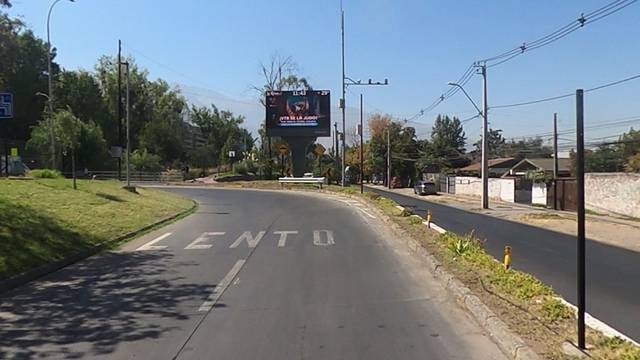
Region: Chile
Coordinates: -33.443, -70.569